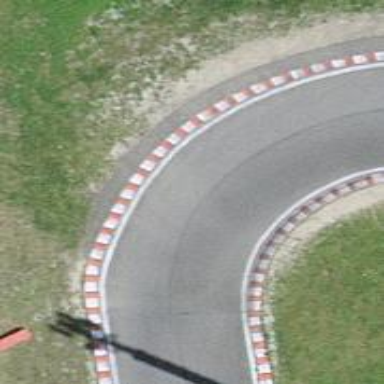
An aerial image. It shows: Karting raceway for sports enthusiasts.